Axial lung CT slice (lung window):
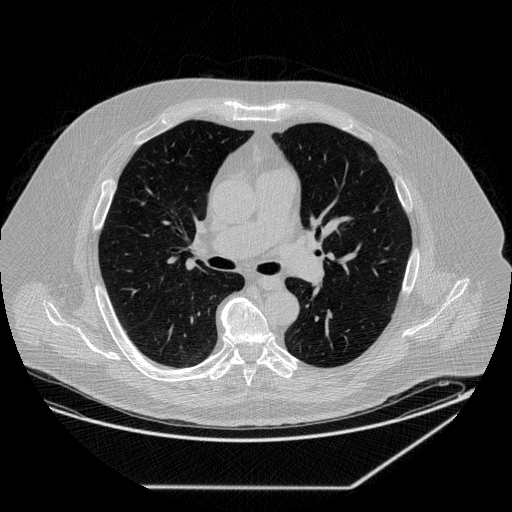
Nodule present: no